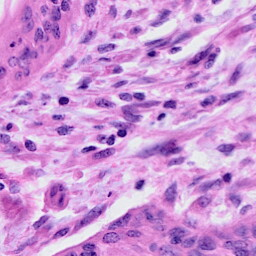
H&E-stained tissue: Cervix